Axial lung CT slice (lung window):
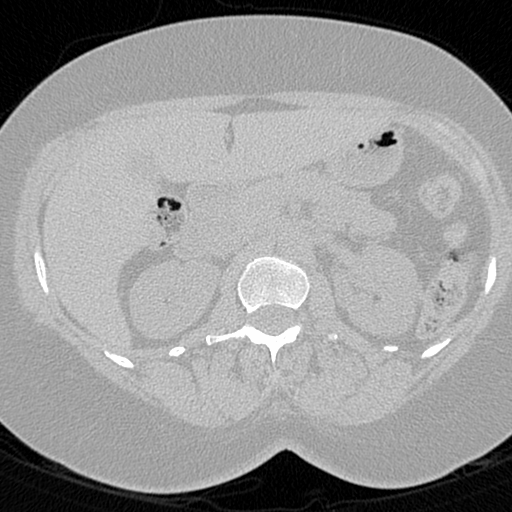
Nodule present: no